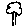
Label: tree